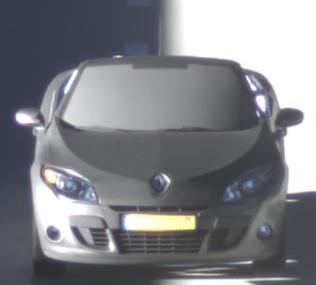
Make: Renault
Model: Mégane Coupé-Cabriolet 1.6 16V 110
Detailed model: Mégane (III) Coupé-Cabriolet
Model produced from: 2010/06
Model produced until: 2013/03
Doors: 2
Color: gray
Road condition: dry road
Daytime: sunrise or sunset
Contrast: high contrast